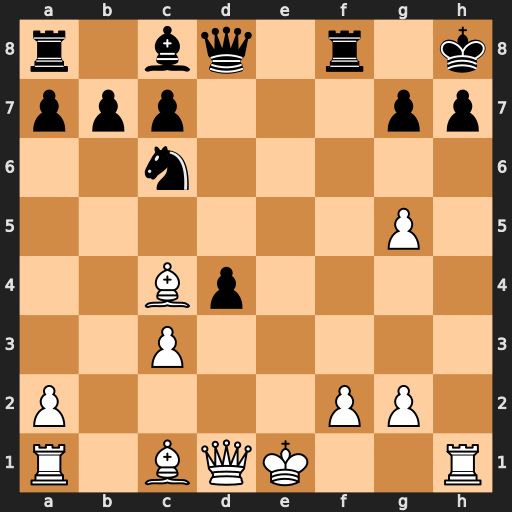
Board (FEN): r1bq1r1k/ppp3pp/2n5/6P1/2Bp4/2P5/P4PP1/R1BQK2R
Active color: w
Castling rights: KQ
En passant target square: -
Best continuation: Rxh7+ Kxh7 Qh5#